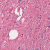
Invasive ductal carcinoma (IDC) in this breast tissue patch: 0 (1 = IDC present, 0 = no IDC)